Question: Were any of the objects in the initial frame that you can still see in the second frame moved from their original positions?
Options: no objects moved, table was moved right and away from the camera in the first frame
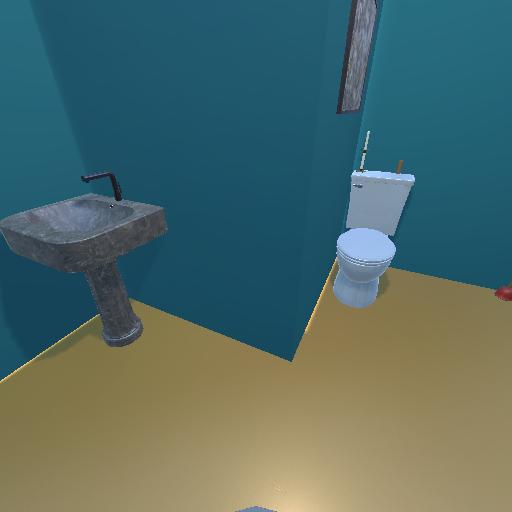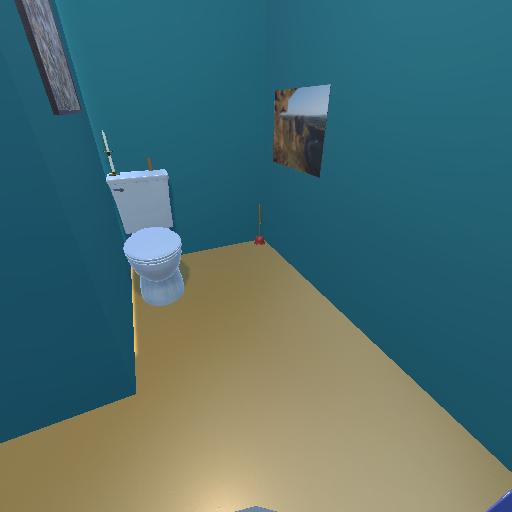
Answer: no objects moved